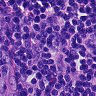
Metastatic tissue present: no